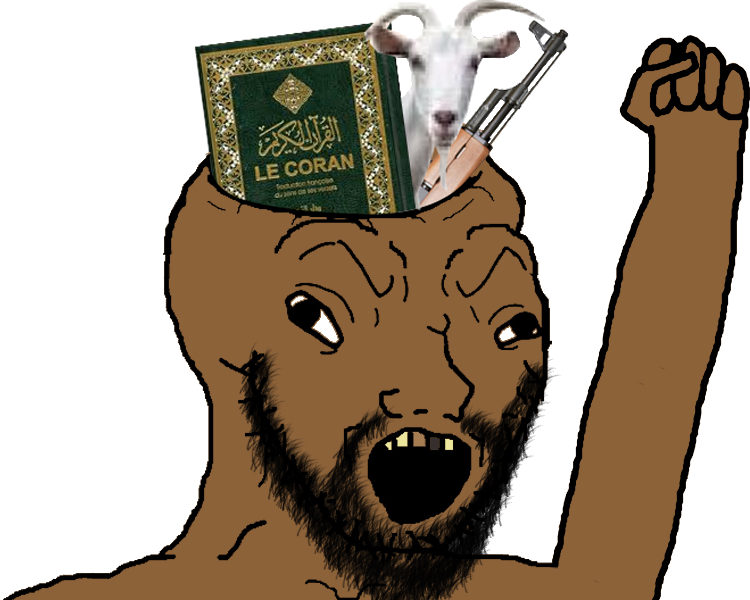
Label: 5_Brainlet